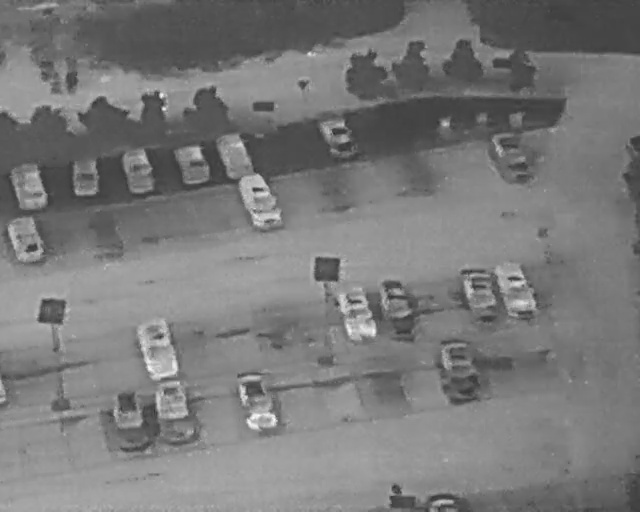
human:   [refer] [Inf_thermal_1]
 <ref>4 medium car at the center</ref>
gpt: <box>[[32, 27, 40, 33, 162], [35, 35, 45, 42, 159], [51, 58, 60, 64, 163], [58, 55, 65, 61, 167]]</box>

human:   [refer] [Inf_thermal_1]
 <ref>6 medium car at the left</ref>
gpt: <box>[[0, 33, 8, 40, 170], [10, 30, 16, 37, 179], [18, 30, 24, 36, 171], [26, 28, 33, 35, 165], [0, 43, 7, 49, 165], [19, 64, 29, 71, 168]]</box>

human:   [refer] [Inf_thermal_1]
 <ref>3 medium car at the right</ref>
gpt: <box>[[75, 27, 83, 33, 160], [70, 52, 78, 59, 167], [76, 52, 84, 59, 165]]</box>

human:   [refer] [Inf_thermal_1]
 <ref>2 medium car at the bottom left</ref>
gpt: <box>[[17, 76, 22, 82, 174], [22, 76, 32, 83, 175]]</box>

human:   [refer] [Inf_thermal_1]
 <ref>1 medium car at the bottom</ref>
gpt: <box>[[35, 75, 45, 81, 170]]</box>

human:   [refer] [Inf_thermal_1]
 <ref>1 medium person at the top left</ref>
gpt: <box>[[23, 18, 27, 20, 2]]</box>

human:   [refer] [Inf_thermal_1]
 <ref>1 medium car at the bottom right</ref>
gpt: <box>[[66, 68, 76, 75, 170]]</box>

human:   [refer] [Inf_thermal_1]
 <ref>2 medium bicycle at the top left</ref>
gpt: <box>[[9, 14, 12, 17, 2], [5, 12, 9, 15, 2]]</box>

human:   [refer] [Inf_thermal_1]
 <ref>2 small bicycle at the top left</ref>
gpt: <box>[[7, 14, 10, 17, 2], [9, 11, 12, 13, 2]]</box>